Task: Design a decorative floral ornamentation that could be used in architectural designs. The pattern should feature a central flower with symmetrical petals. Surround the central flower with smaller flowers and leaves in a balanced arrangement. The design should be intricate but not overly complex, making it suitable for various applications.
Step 1766:
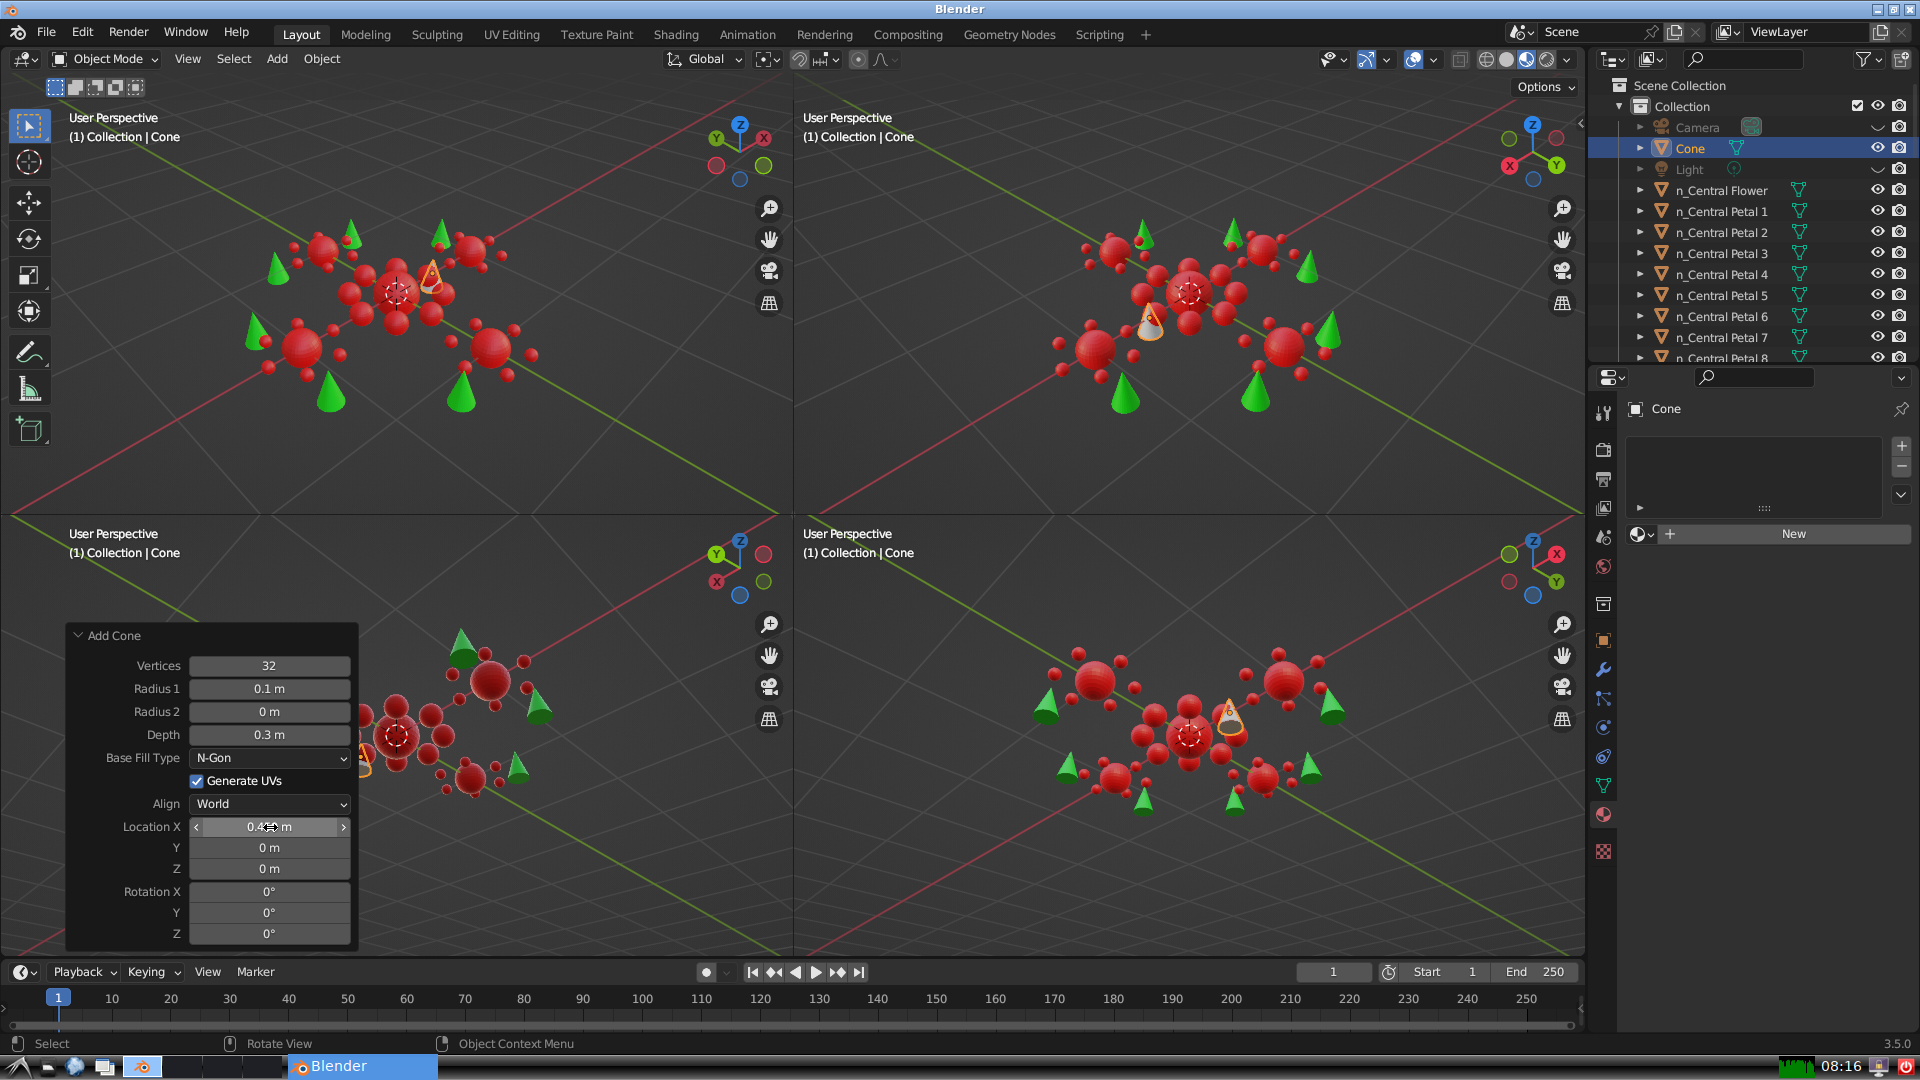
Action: {"mouse_move": [270, 847]}